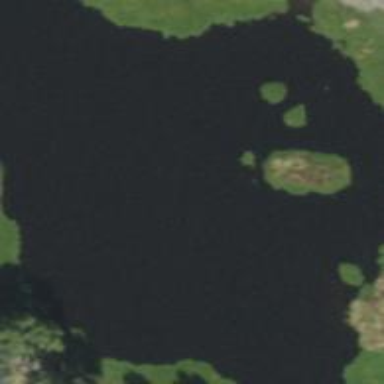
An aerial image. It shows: Beautiful lake surrounded by nature.